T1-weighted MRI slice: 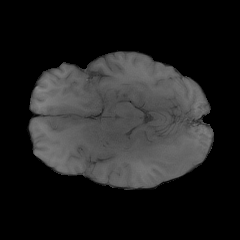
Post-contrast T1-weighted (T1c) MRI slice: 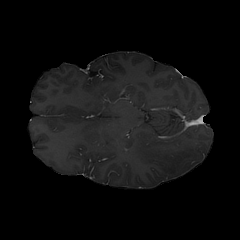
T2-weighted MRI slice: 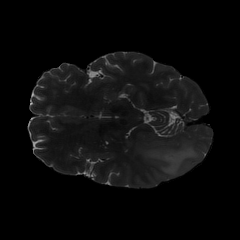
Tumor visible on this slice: yes